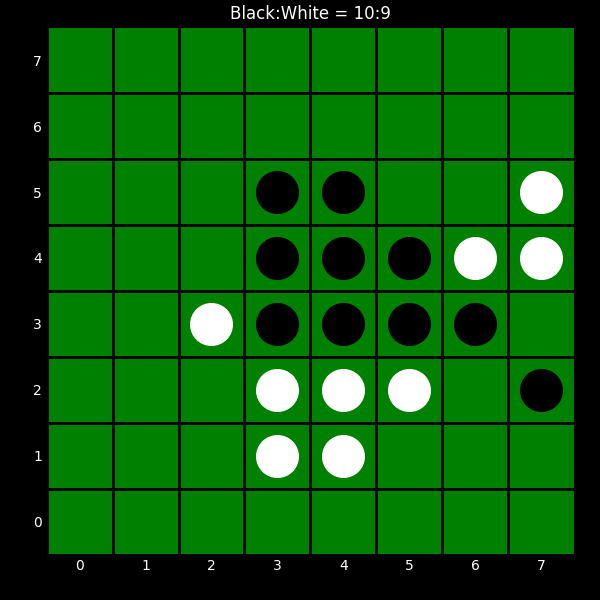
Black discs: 10
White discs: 9